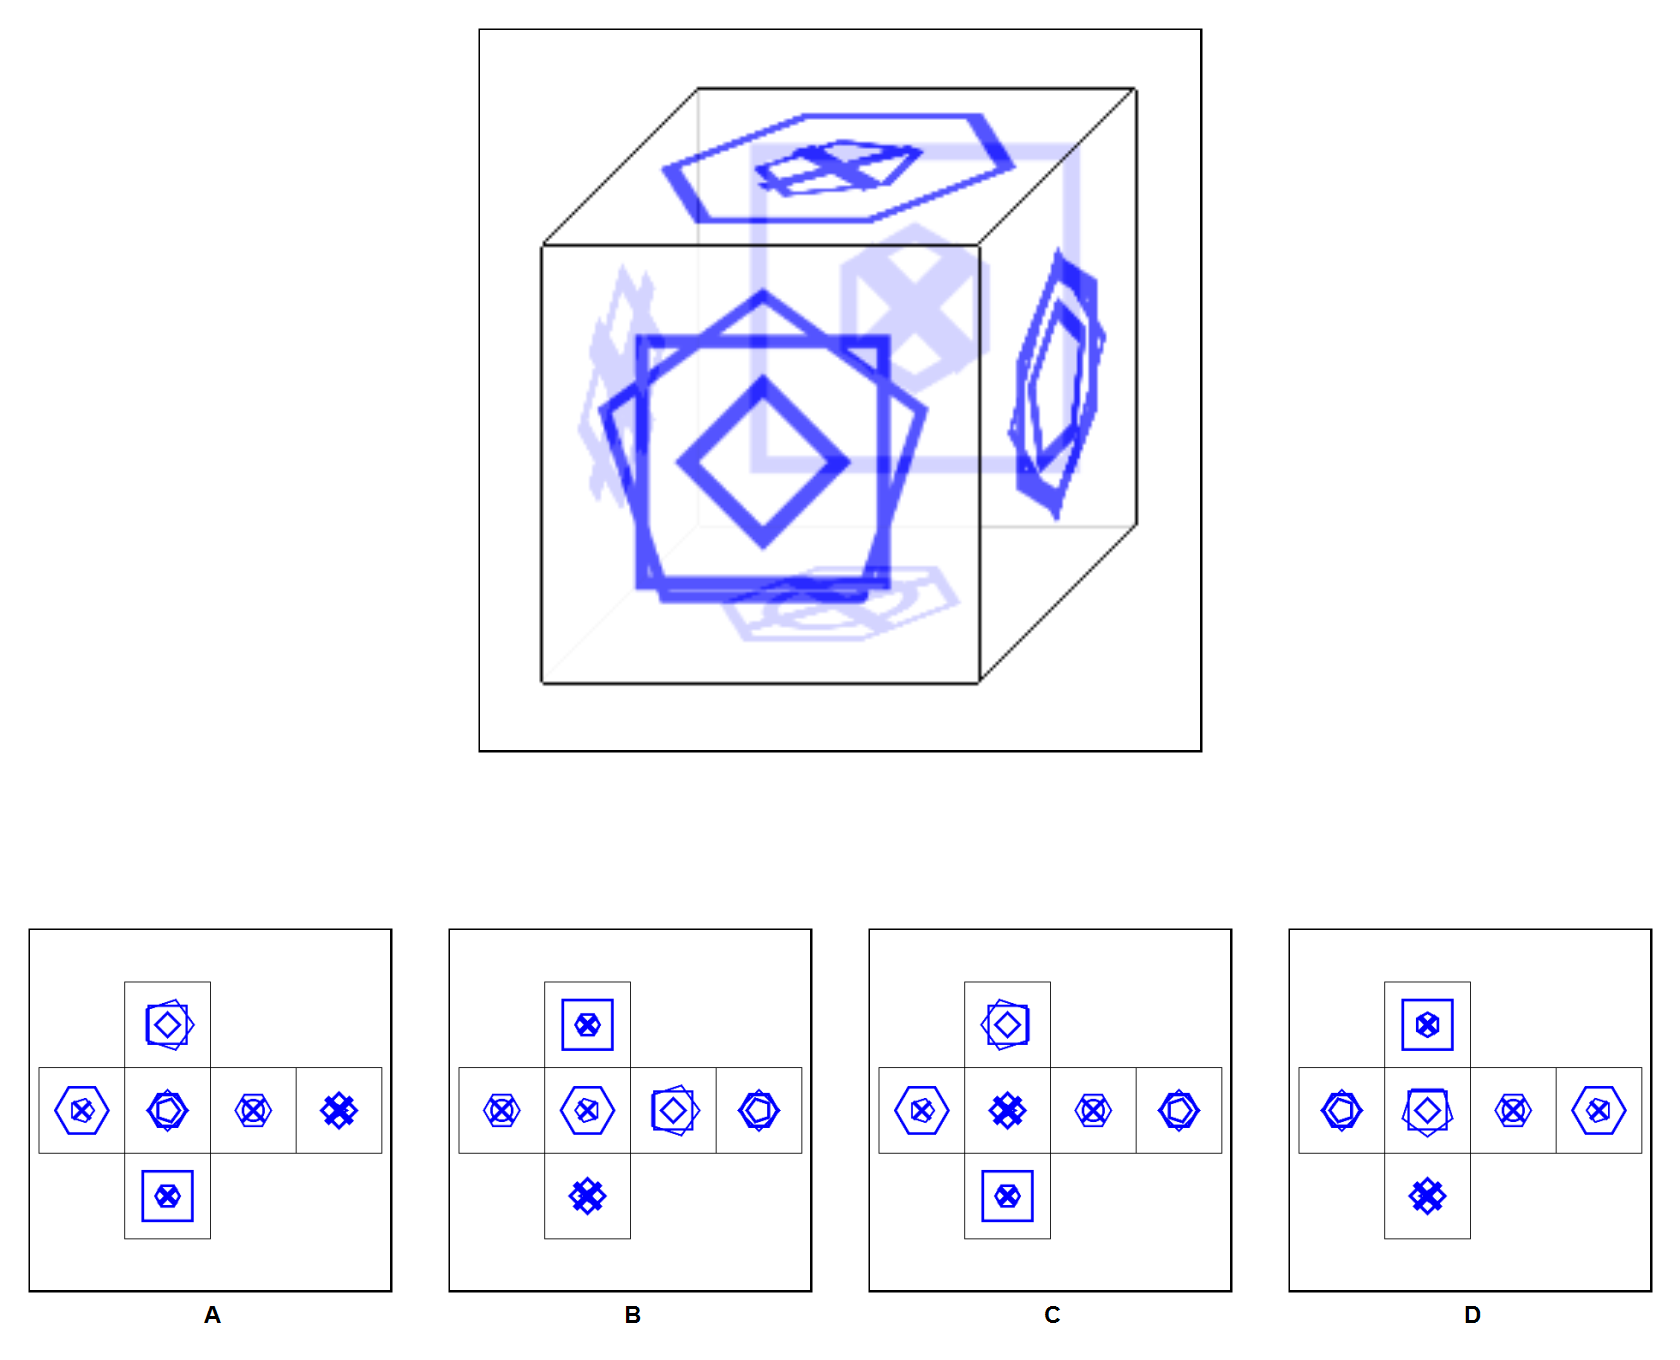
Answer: C